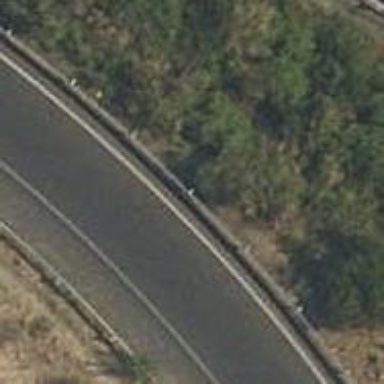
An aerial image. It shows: Guard rail as barrier.